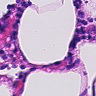
Metastatic tissue present: no